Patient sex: F
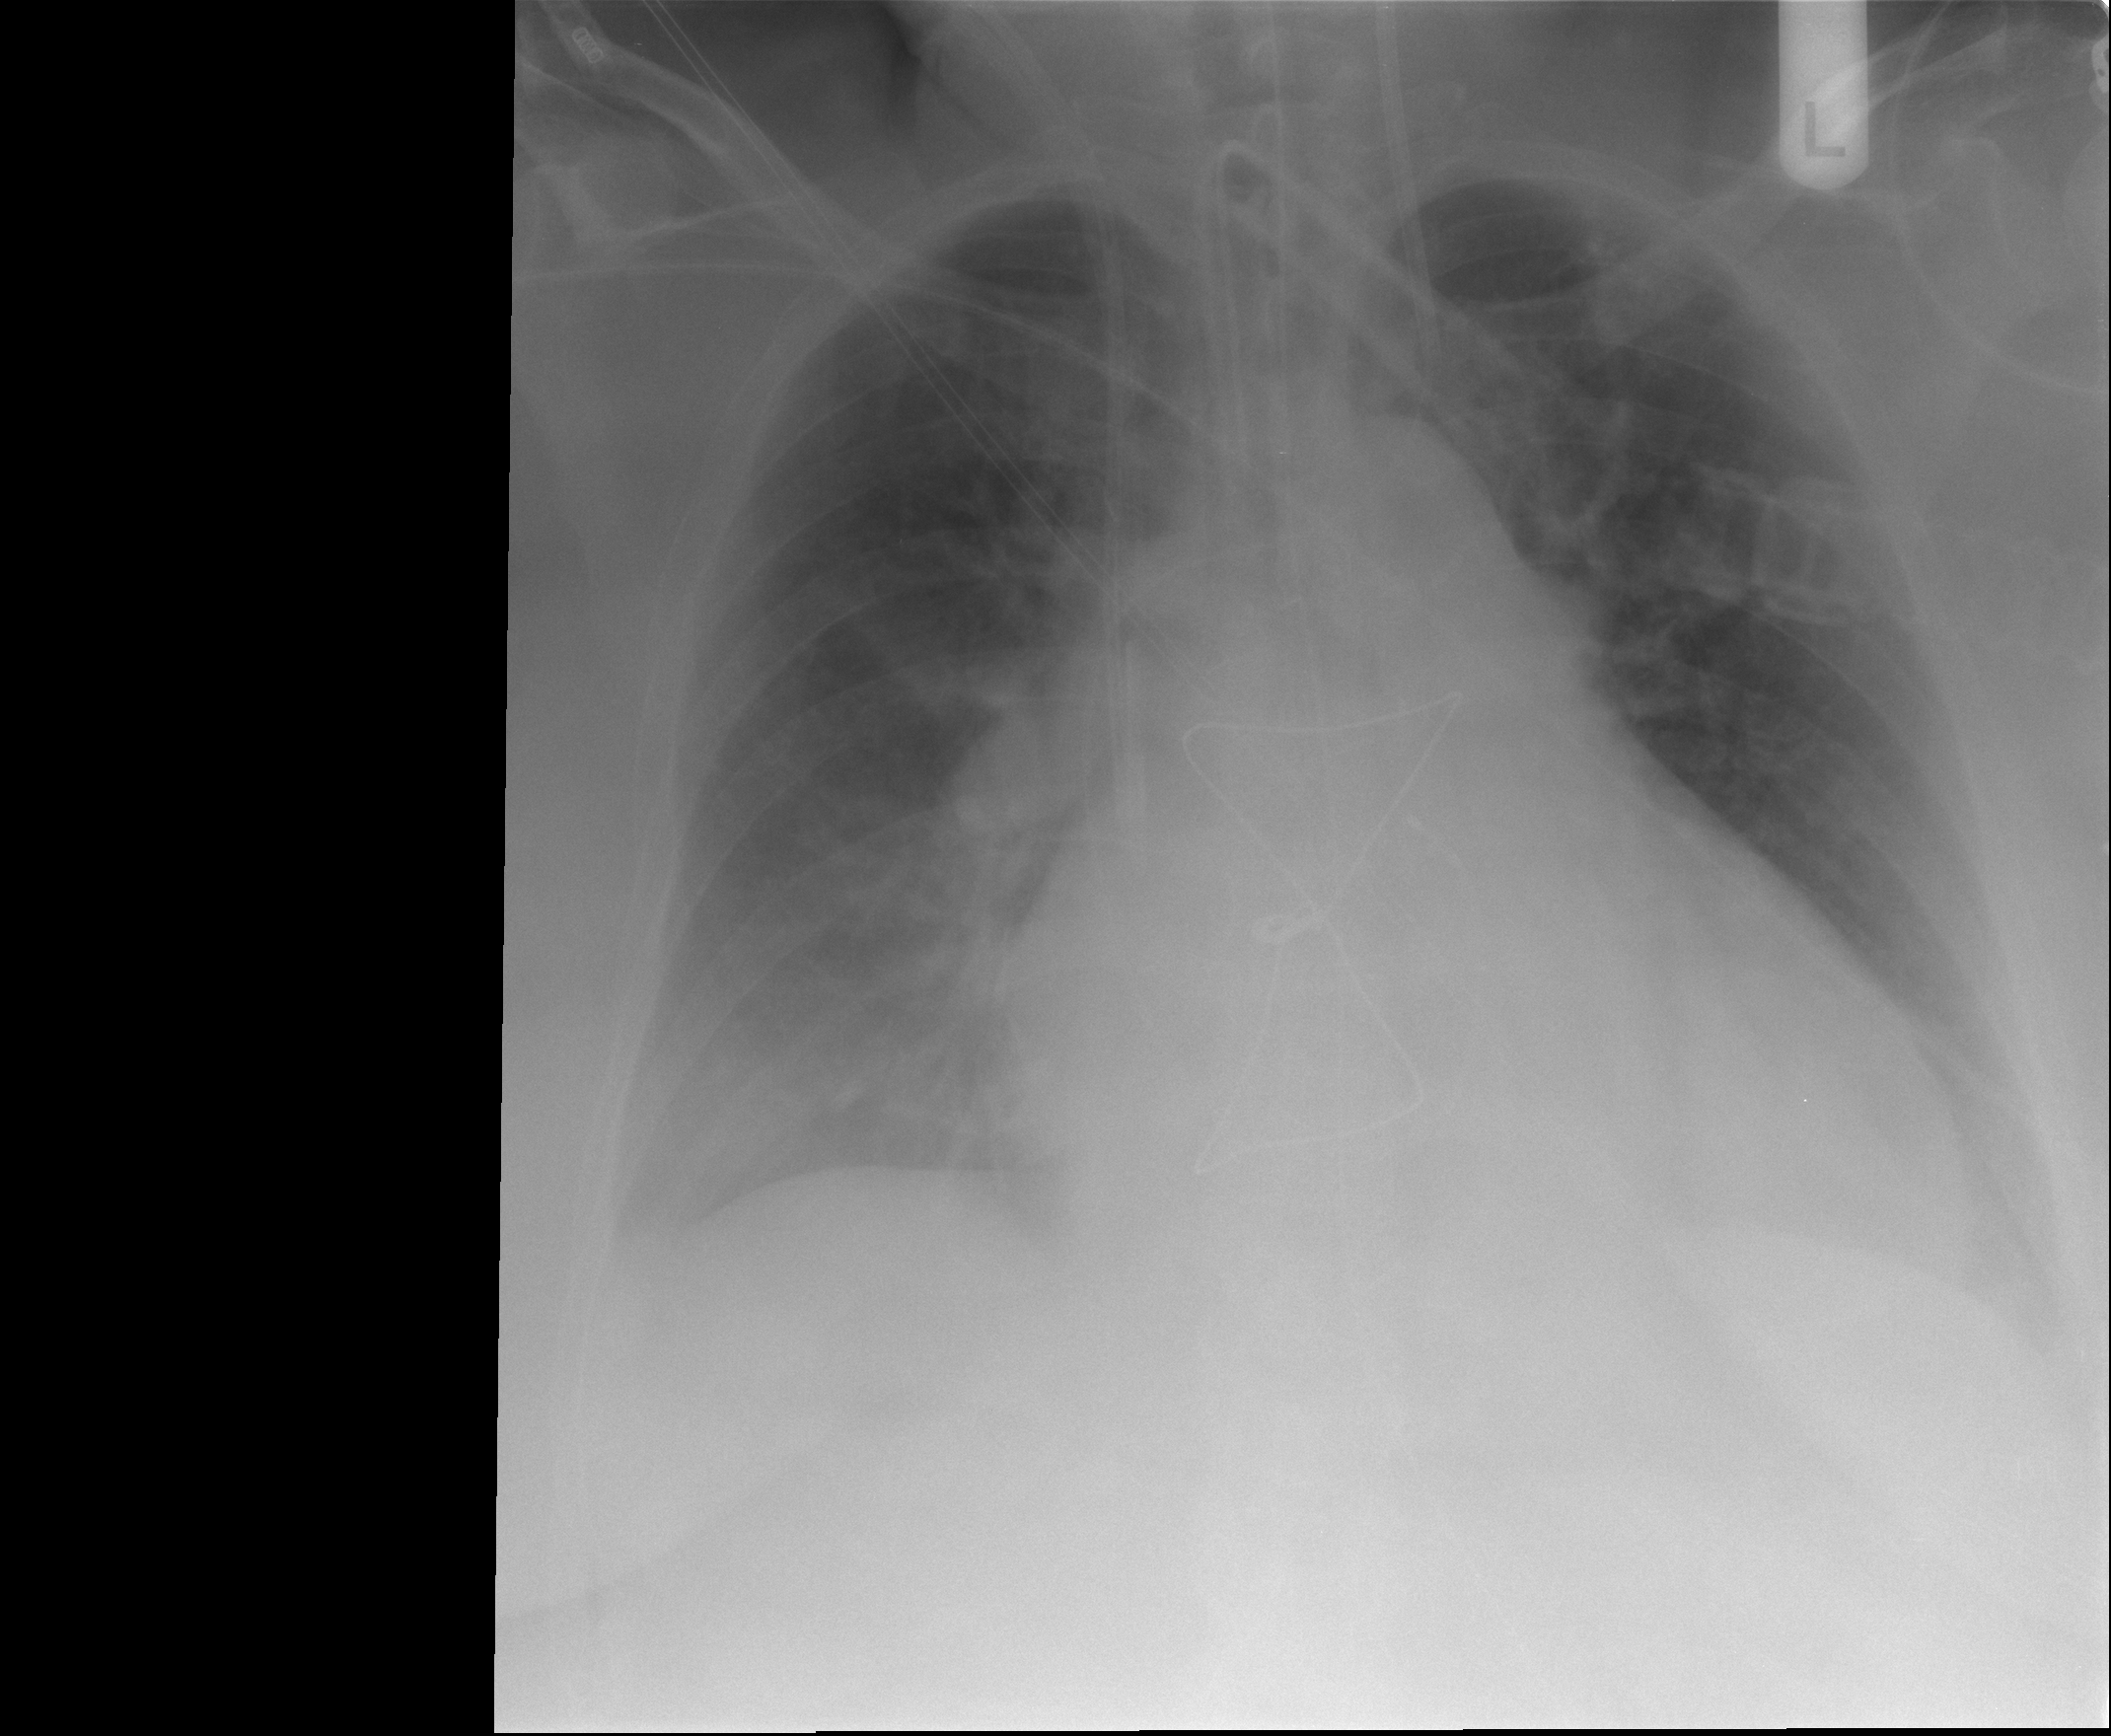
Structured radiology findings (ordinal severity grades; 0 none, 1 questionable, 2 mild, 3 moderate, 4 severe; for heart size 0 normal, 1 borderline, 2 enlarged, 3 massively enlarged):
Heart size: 3
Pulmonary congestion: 2
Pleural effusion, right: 1
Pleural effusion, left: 2
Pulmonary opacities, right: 0
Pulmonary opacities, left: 0
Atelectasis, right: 2
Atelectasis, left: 2